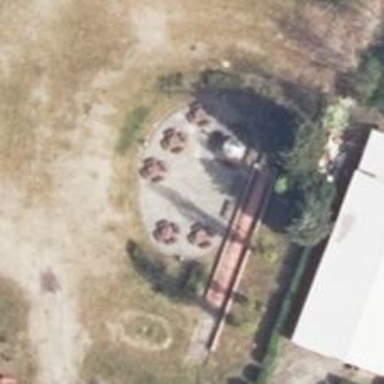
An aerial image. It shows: BBQ amenity.